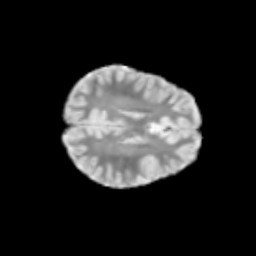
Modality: T2w
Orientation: axial
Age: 9
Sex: female
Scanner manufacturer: siemens
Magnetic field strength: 3 T
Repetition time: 3.8 s
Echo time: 0.07 s